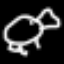
Label: frog